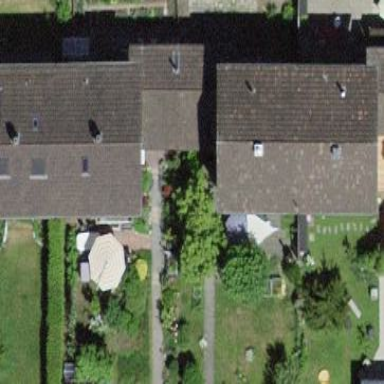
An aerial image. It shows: Semidetached house with gabled roof.